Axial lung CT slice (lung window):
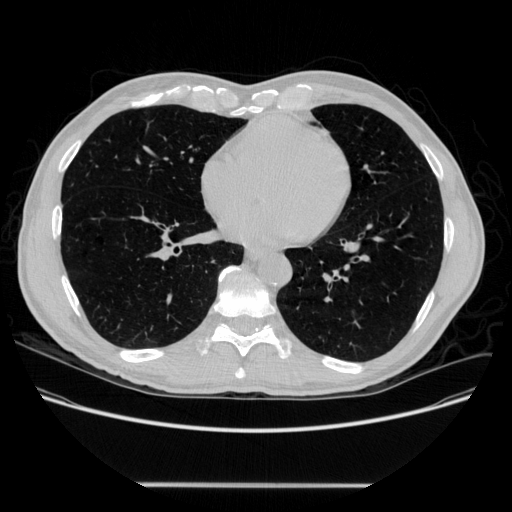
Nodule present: no